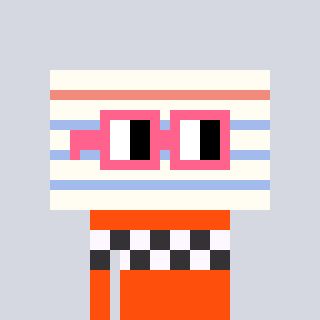
a pixel art character with square pink glasses, a empty notebook page-shaped head and a orange-colored body on a cool background